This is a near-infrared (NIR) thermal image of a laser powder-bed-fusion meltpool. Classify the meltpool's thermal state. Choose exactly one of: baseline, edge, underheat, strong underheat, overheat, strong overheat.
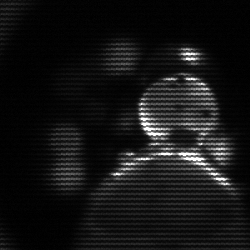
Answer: baseline